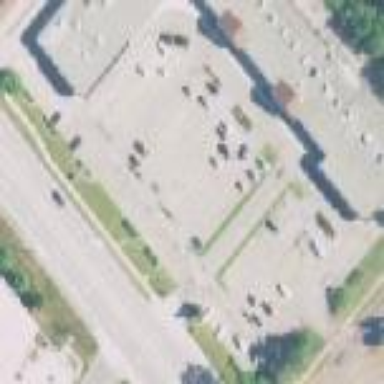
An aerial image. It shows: Parking area.